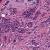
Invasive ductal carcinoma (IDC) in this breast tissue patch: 1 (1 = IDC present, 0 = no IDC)